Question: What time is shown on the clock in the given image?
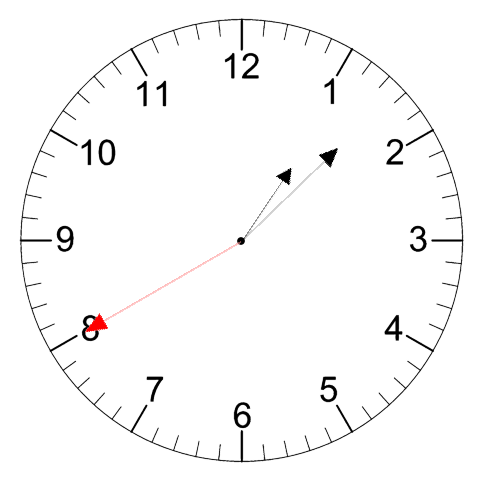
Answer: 01:07:40